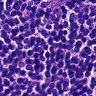
Metastatic tissue present: no